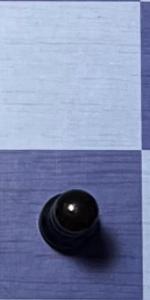
Label: Pawn_Black